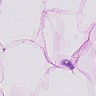
Metastatic tissue present: no